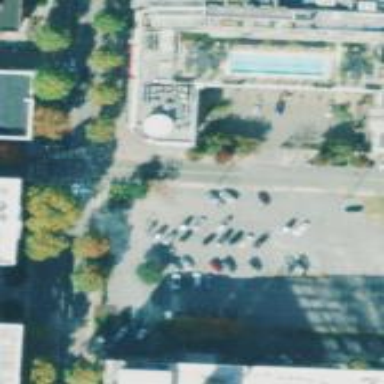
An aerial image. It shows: Parking area with surface.